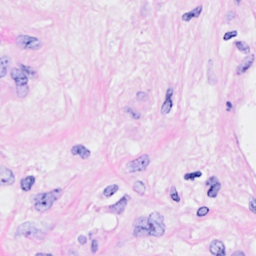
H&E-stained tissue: Breast